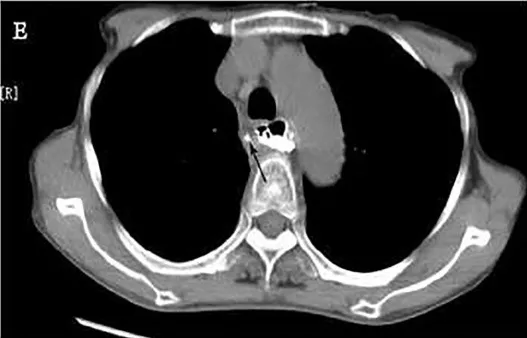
Chest computed tomography (CT) and fluoroscopy. (E) CT showed mediastinal abscess was healed after oral dimeglumine. Arrow: sinus tract after removing mediastinal drainage tube.
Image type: radiology (ct)